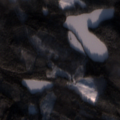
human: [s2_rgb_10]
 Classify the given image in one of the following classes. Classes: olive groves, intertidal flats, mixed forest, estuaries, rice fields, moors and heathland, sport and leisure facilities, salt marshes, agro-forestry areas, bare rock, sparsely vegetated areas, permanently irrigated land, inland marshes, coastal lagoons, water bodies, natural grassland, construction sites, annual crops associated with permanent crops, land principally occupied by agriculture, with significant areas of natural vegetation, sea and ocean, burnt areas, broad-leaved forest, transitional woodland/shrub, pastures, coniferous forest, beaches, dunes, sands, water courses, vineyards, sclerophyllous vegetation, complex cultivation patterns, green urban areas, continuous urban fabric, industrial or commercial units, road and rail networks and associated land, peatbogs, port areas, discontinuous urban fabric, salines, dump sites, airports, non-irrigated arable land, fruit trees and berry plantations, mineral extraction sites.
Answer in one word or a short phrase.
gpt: coniferous forest, mixed forest